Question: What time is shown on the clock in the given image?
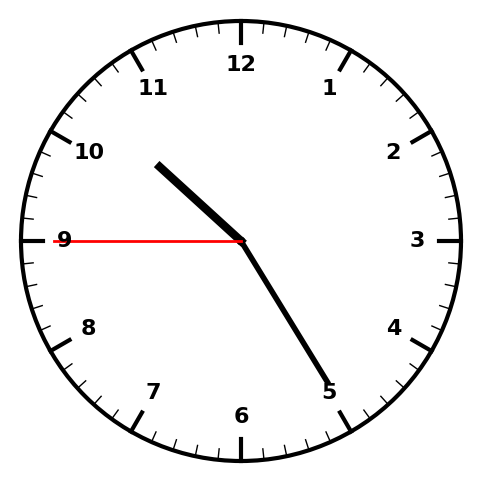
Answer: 10:24:45